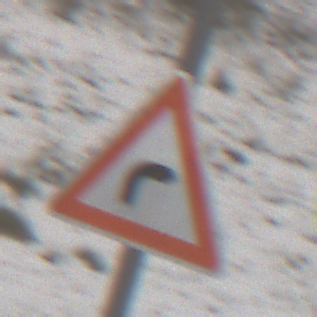
Verkehrszeichen: KurveRechts
Umgebung: Outdoor, Nature
Tageszeit: Midday
Wetter: Overcast
Licht: Natural
Jahreszeit: Winter
Kontrast: LowContrast